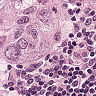
Metastatic tissue present: yes